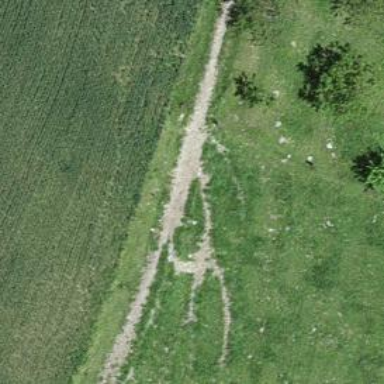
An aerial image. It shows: Track road with grass surface.